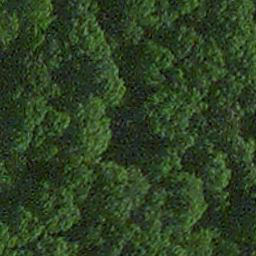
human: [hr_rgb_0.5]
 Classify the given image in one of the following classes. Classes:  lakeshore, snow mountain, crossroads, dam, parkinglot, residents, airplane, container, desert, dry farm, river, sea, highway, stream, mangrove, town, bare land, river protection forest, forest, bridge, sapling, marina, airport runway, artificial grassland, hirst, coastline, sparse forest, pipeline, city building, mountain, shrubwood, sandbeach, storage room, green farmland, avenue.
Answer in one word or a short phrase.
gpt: forest